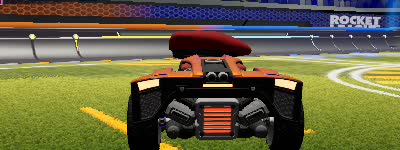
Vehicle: breakout